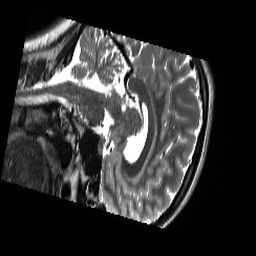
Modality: T2w
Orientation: sagittal
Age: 21
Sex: female